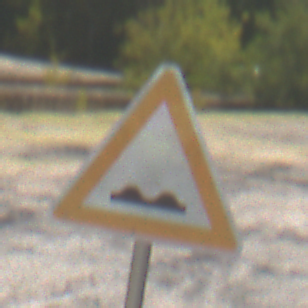
Verkehrszeichen: UnebeneFahrbahn
Umgebung: Outdoor, Nature
Tageszeit: Midday
Wetter: Clear
Licht: Natural
Jahreszeit: Summer
Kontrast: HighContrast